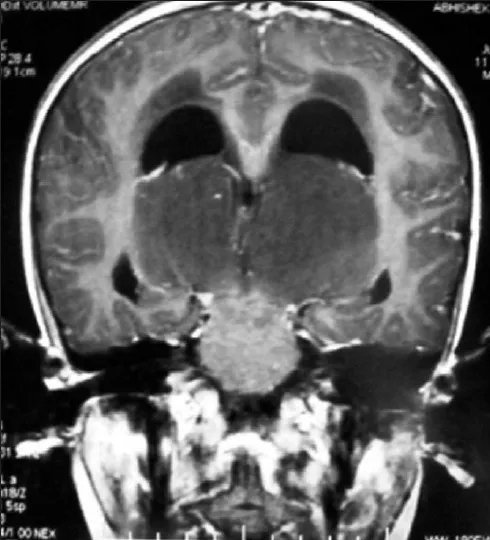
MR scan of head coronal section of enhanced MR showing limitation of tumor mainly in bilateral thalamus.
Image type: radiology (mri)